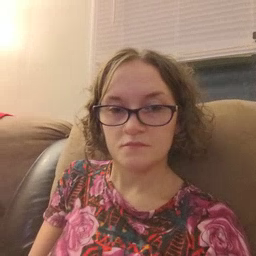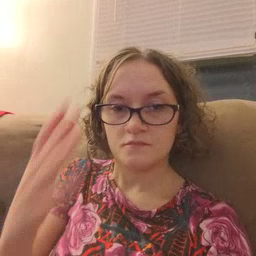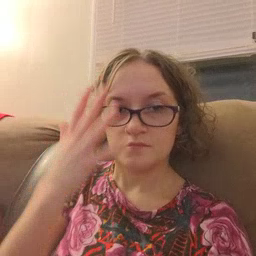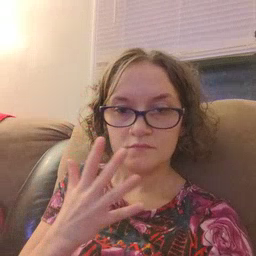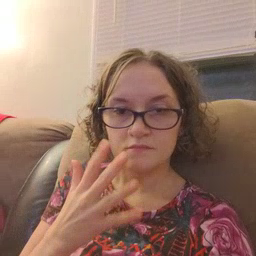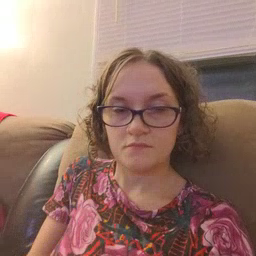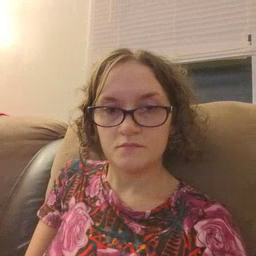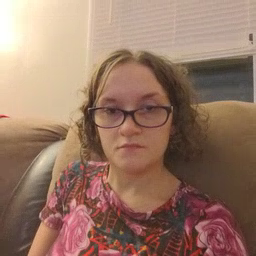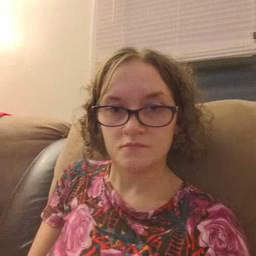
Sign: sad